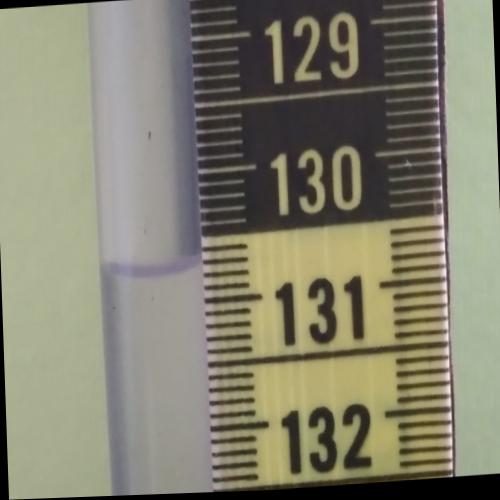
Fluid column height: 130.7 cm